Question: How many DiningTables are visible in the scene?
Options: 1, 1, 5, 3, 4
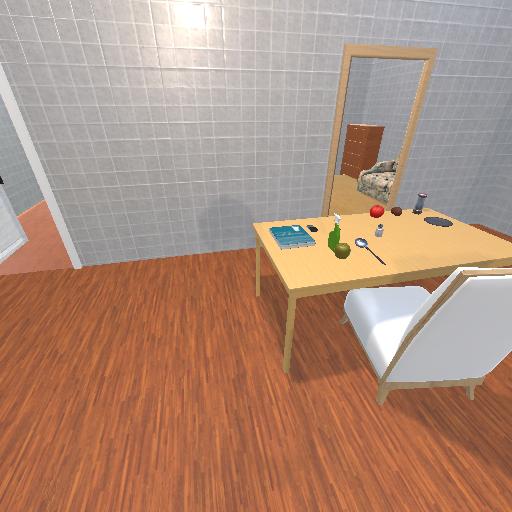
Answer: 1